Field crop: maize
Growth stage: 2
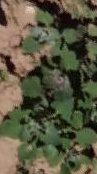
Species: chenopodium